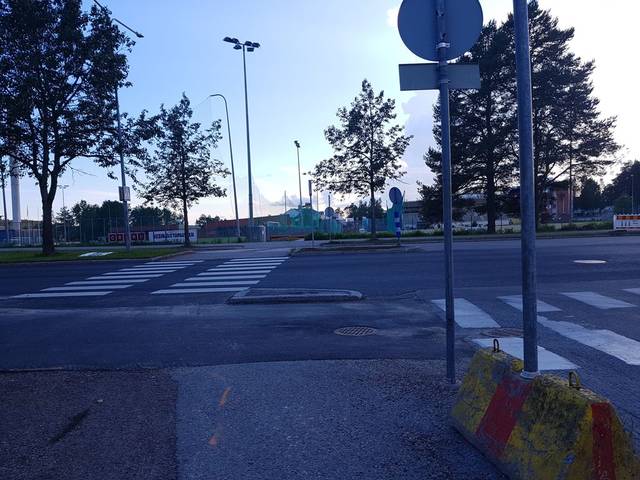
Region: Finland
Coordinates: 64.22, 27.73